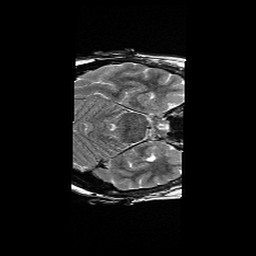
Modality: T2w
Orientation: axial
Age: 29
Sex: female
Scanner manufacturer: siemens
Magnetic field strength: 3 T
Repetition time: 6.1 s
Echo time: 0.104 s